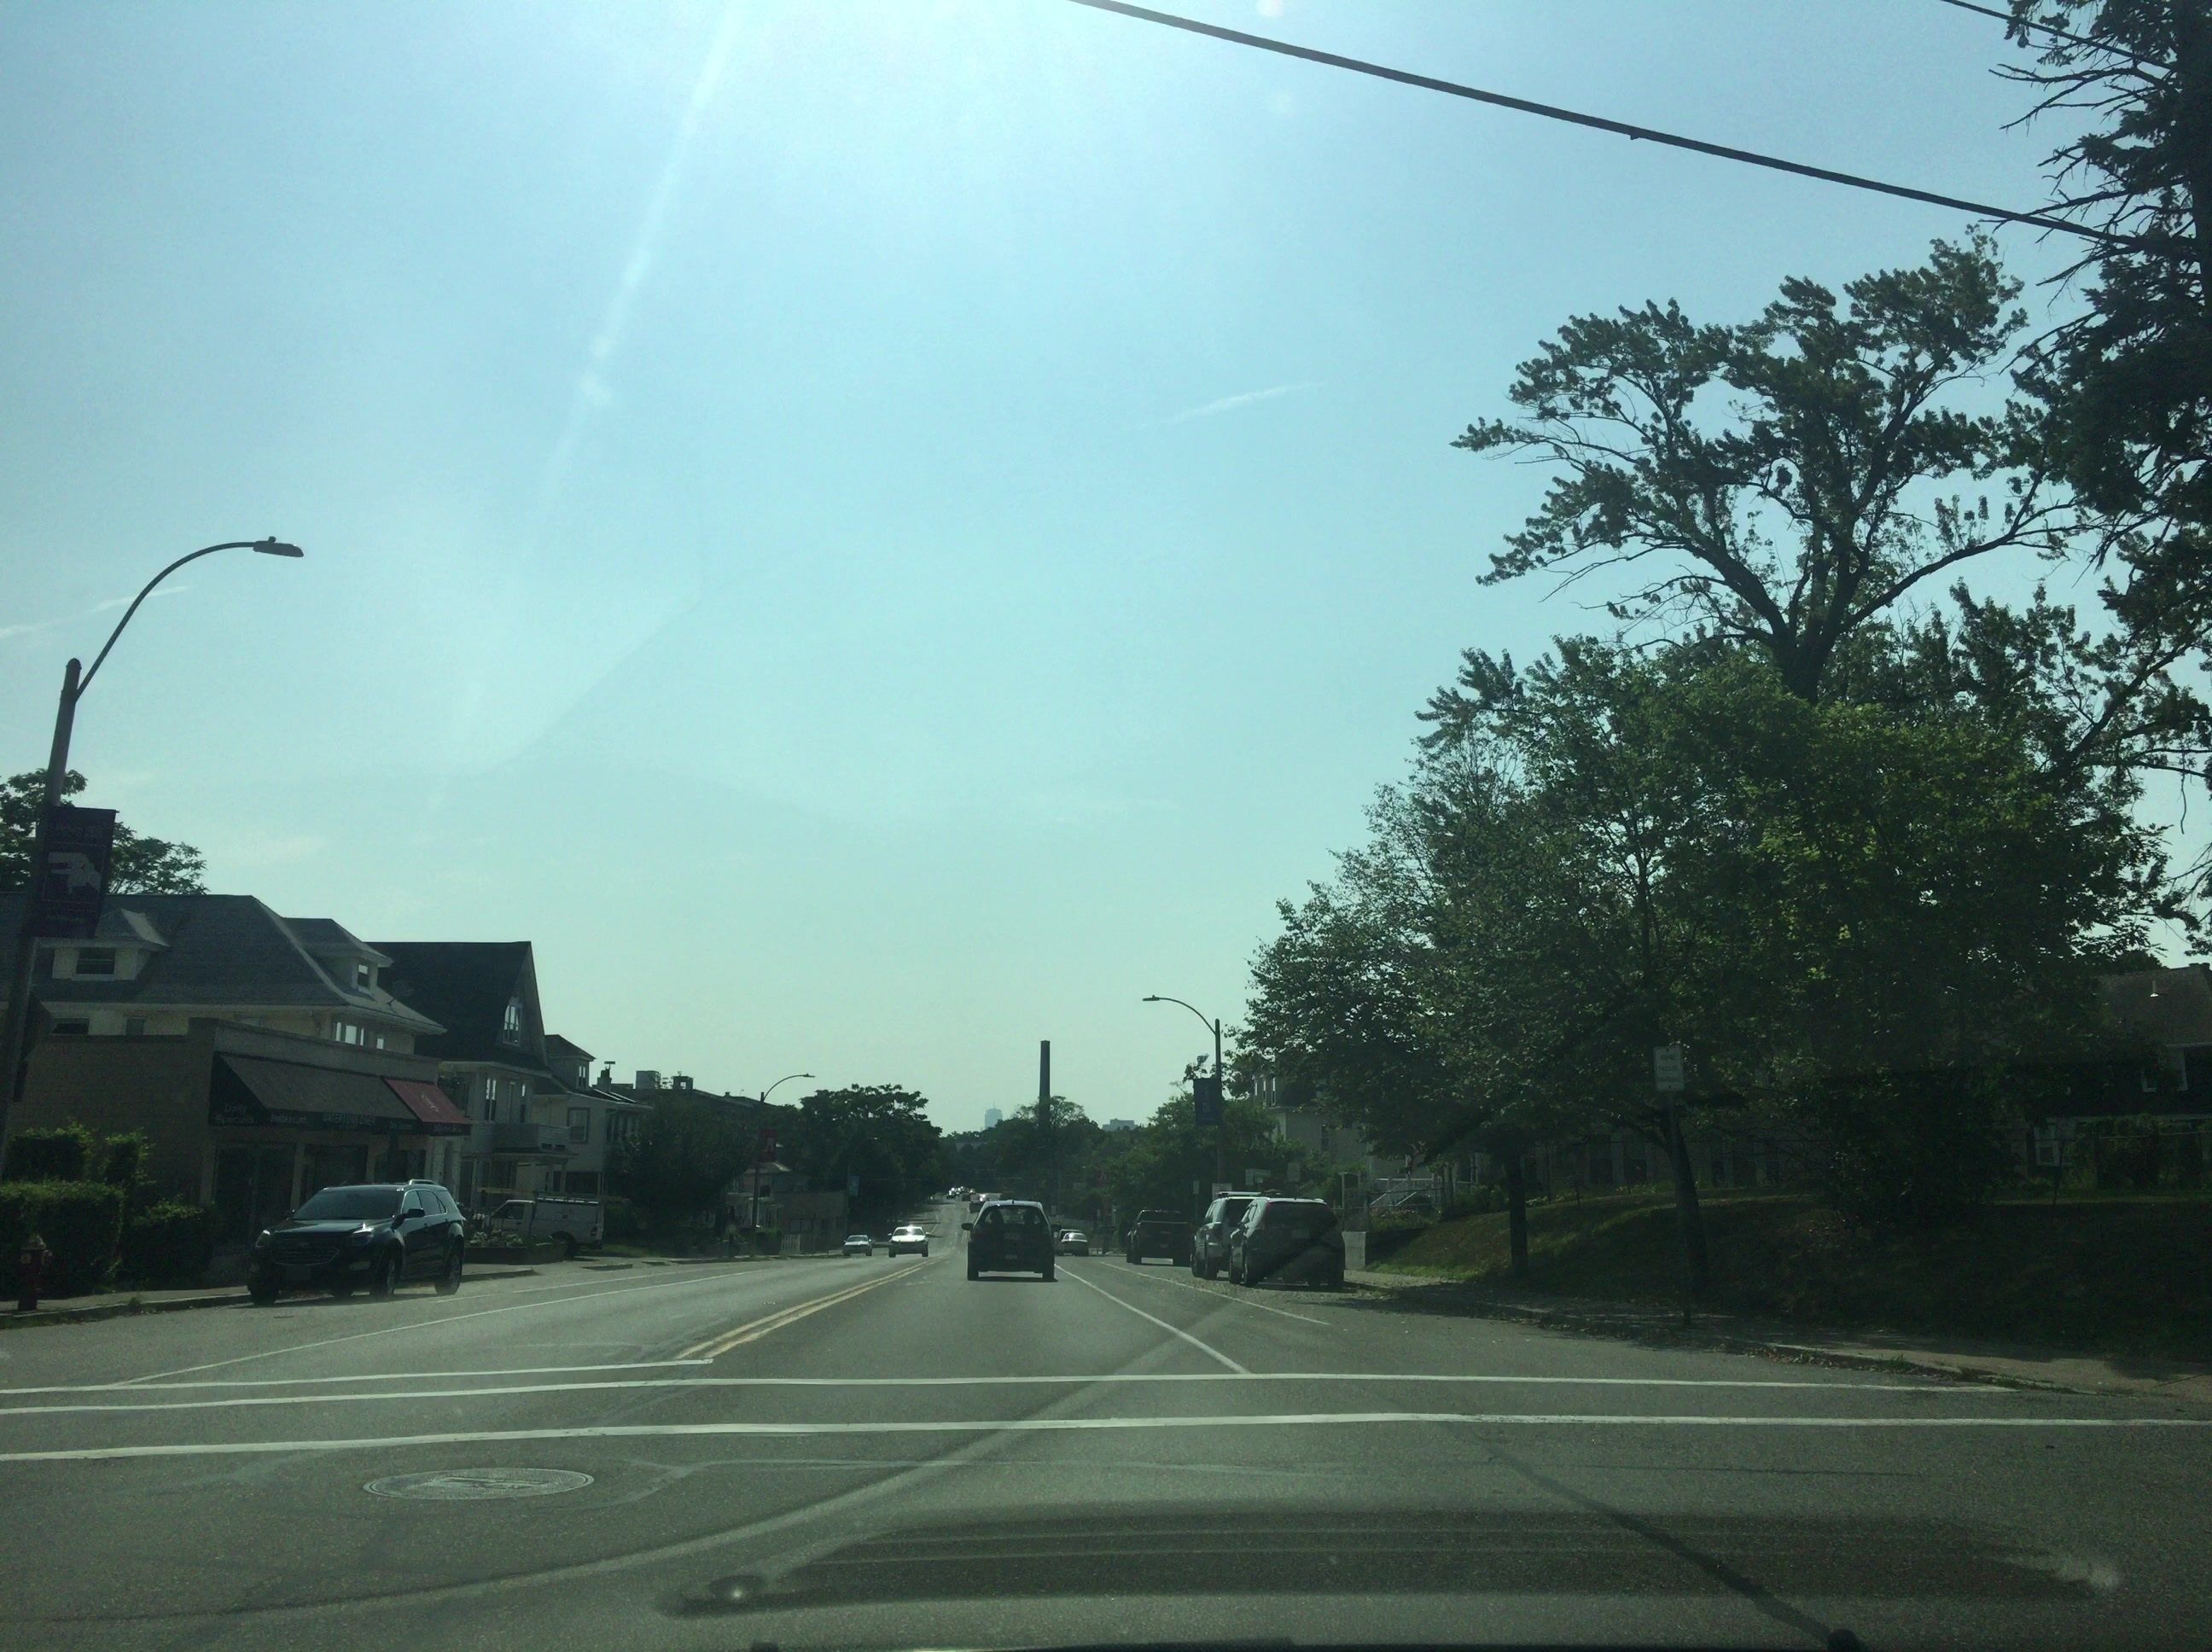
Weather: cloudy
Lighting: day
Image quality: good
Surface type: driving surface
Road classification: residential
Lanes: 2
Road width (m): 12.2
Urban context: urban centre
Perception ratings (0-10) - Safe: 5.88, Lively: 6.46, Beautiful: 4.32, Boring: 4.67, Depressing: 5.5, Wealthy: 2.89